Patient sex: F
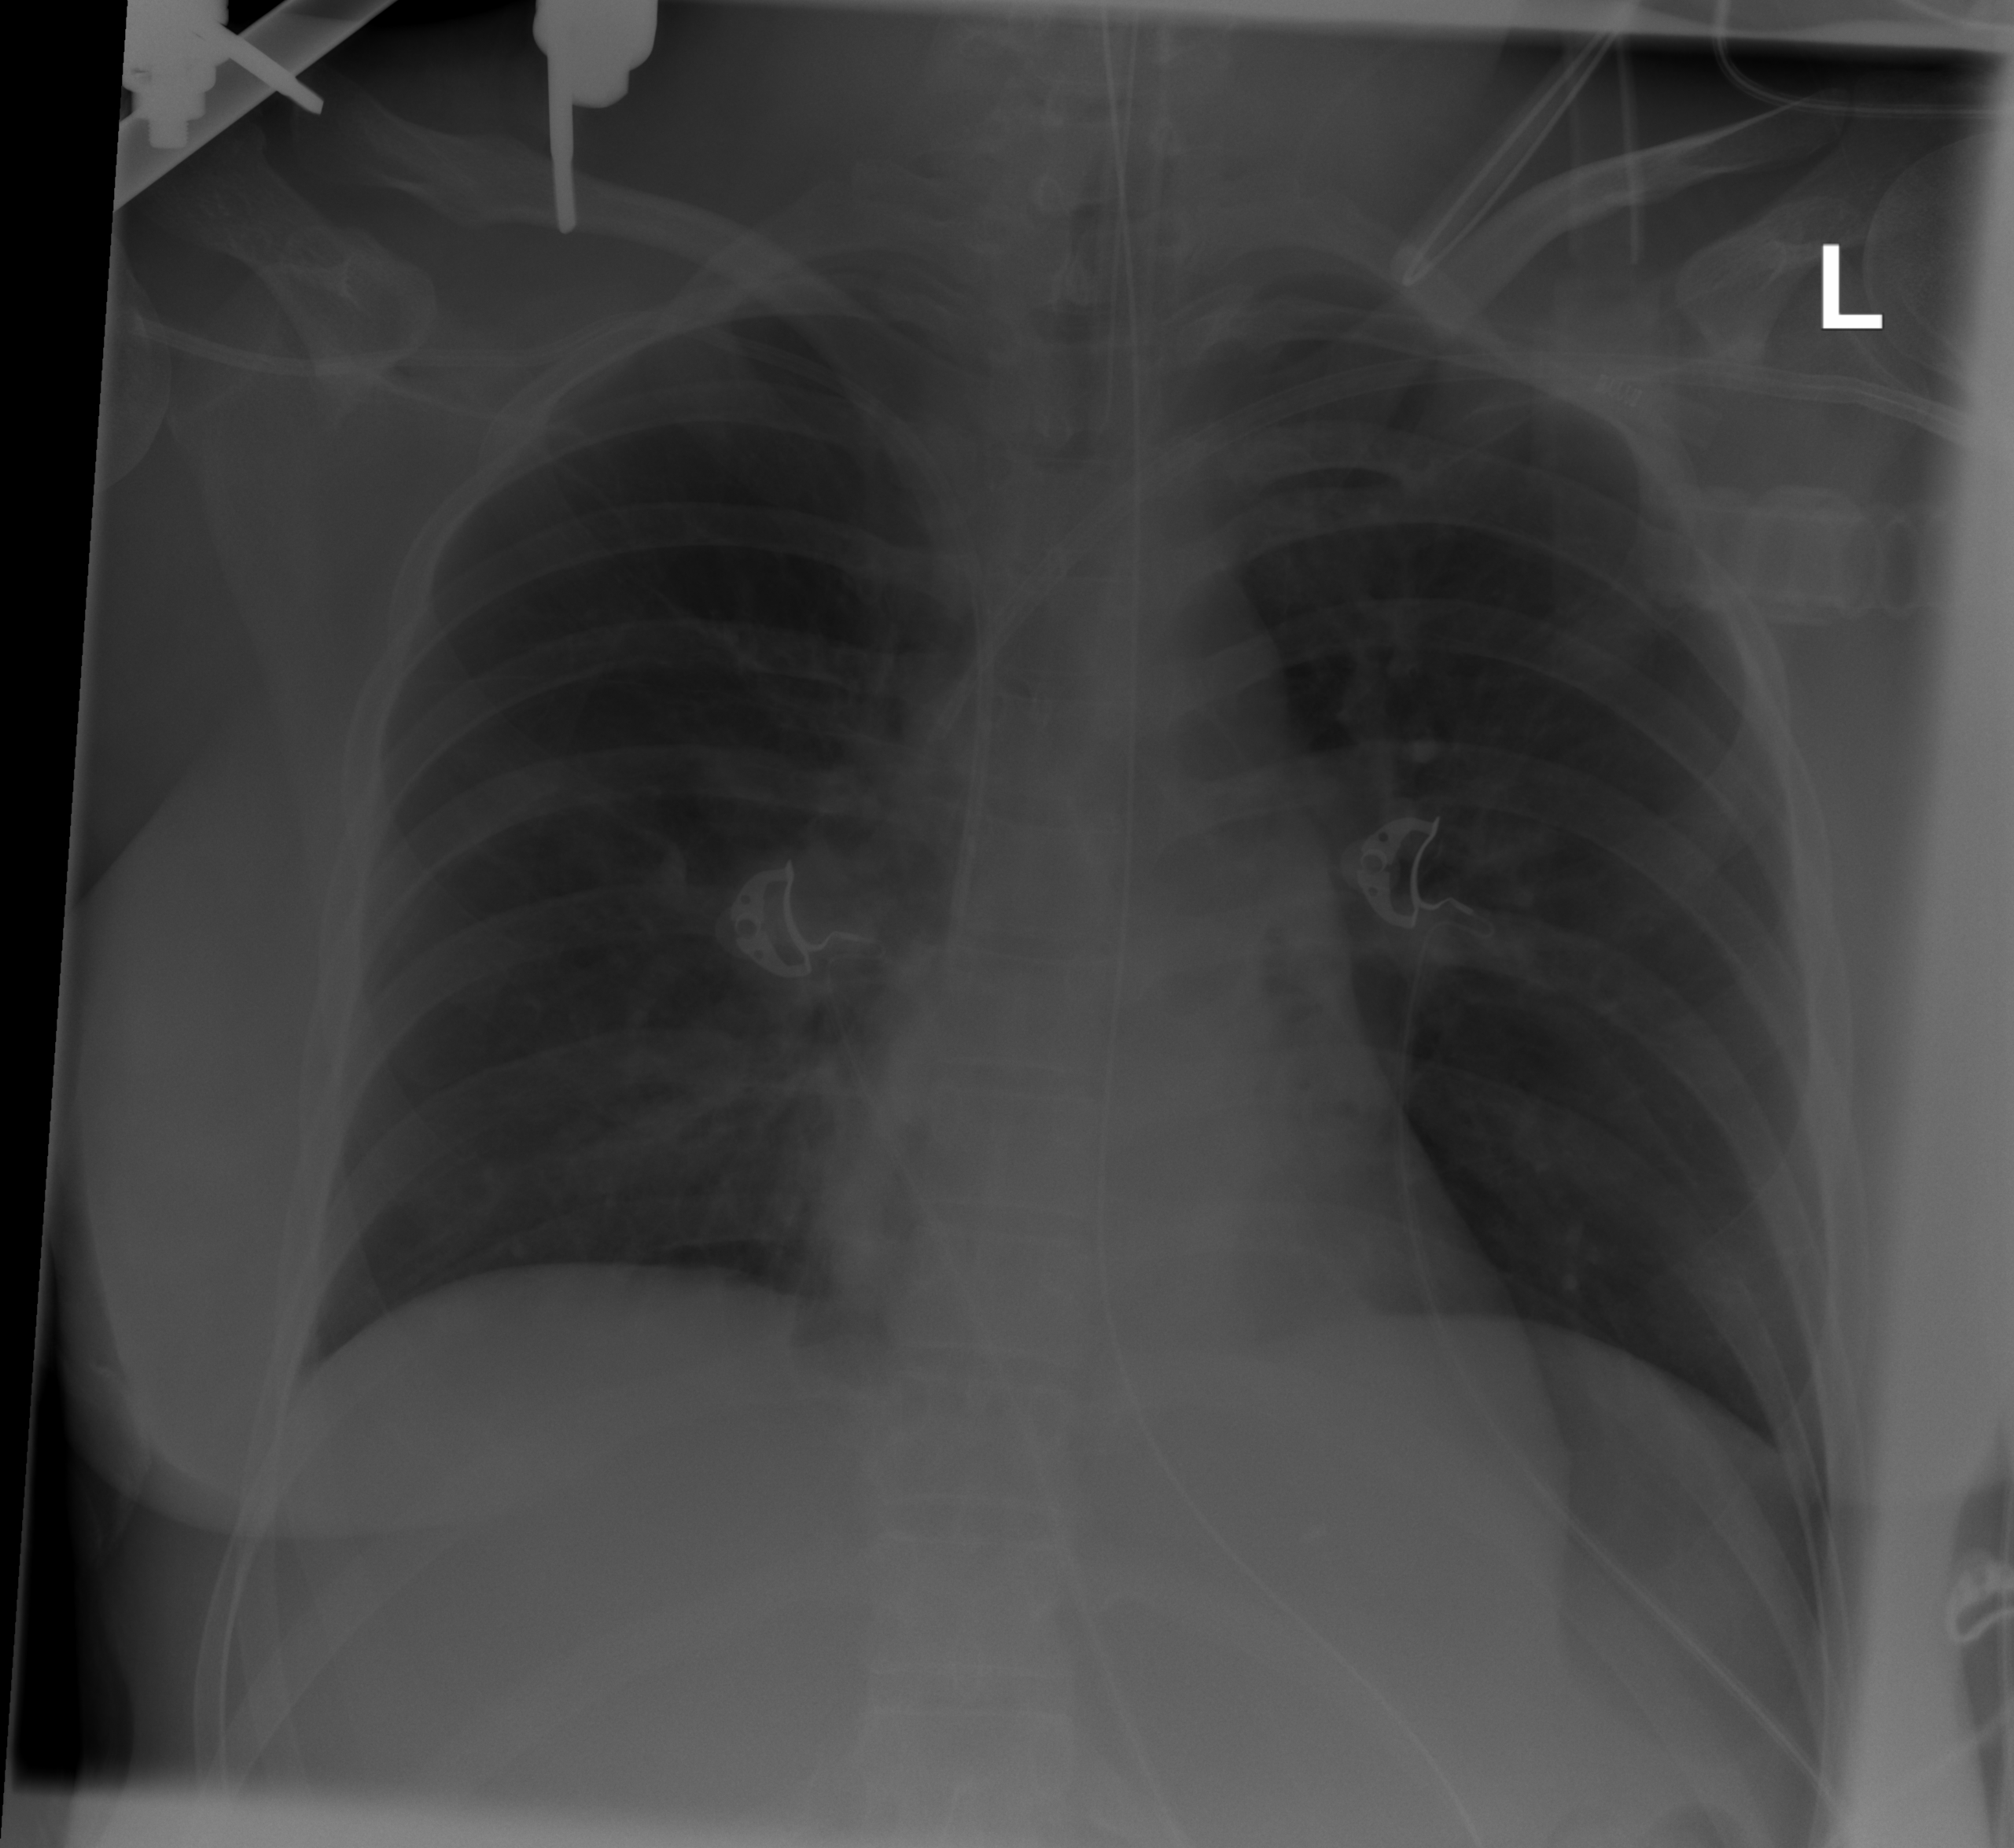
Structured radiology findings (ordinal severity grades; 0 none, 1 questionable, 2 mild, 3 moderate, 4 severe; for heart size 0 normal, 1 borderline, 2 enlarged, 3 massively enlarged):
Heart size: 0
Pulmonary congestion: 0
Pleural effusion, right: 0
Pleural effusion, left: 0
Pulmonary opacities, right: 1
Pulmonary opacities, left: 0
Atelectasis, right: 1
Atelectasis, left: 0